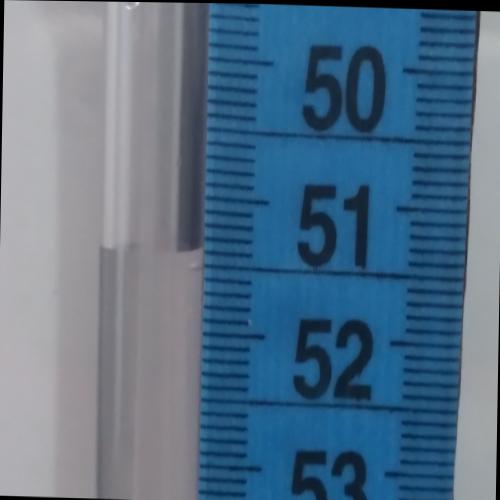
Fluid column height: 51.4 cm